Question: I have started to use New Relic to monitor the performance of <URL> that is a fairly large website.
What I've noticed is that a significant time is spent in a method they report as "TransferRequestHandler" and when i dive into it i see that it's really the "BeginRequest()" method that is taking time.
It looks like this in New Relic.

The closest thing I've come to find anything that could be the problem is this thread here on Stack Overflow <URL> but i've actually tried to replace the Session Module but that didn't help.
The site is a hybrid between ASP.NET MVC and Webforms.
I've realized that this is a long shot and you don't have much to "go on" but if someone can put me in the right direction and most importantly be able to reproduce the behavior locally or something like that i would be extremely grateful :)
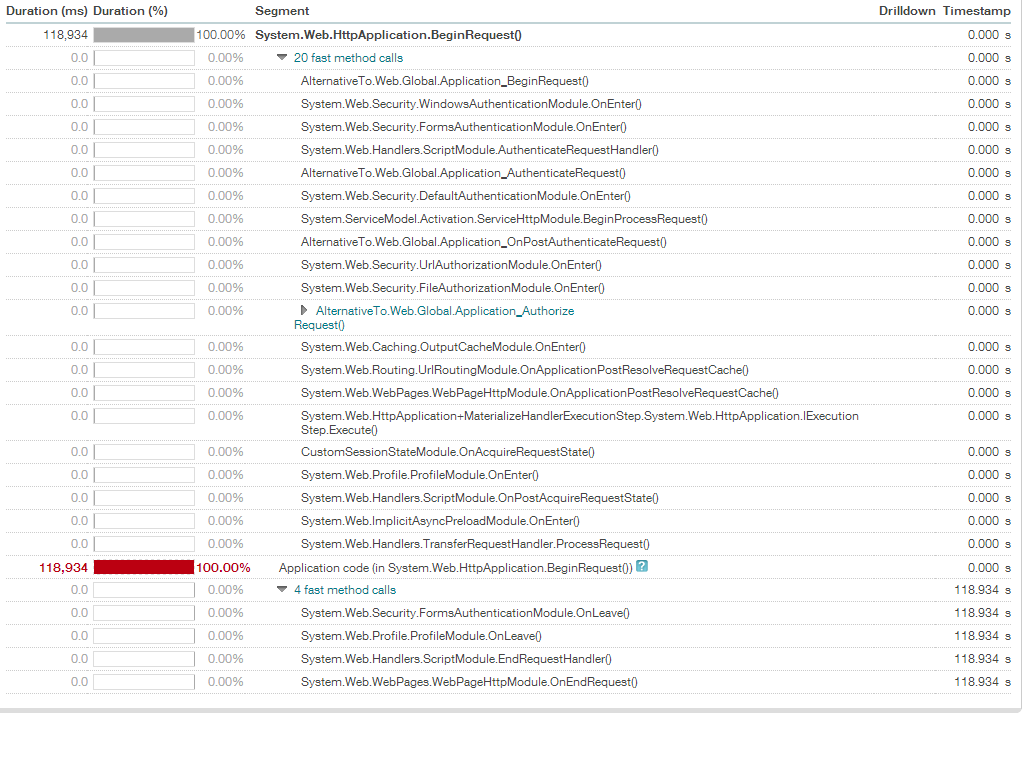
Answer: The BeginRequest is the place that everything starts, so its normally there to be the delay but you must go deeper to find the actually point of your code that makes the delay.
If the session is the issue, then disable the session when the user make long actions, like download a file, or complicate procedures that the page stuck for long time.
relative to session:
<URL>
<URL>
<URL>
<URL>
<URL>
<URL>
The next step is to make a totally custom session.
Now, its may help if you use more than one pool (web garden) to run your site, but before do that you must be sure that you have correct synchronize your data and use Mutex and other locking mechanism for run on multi pool environment.